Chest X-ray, PA view. Patient: 71 years old, sex M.
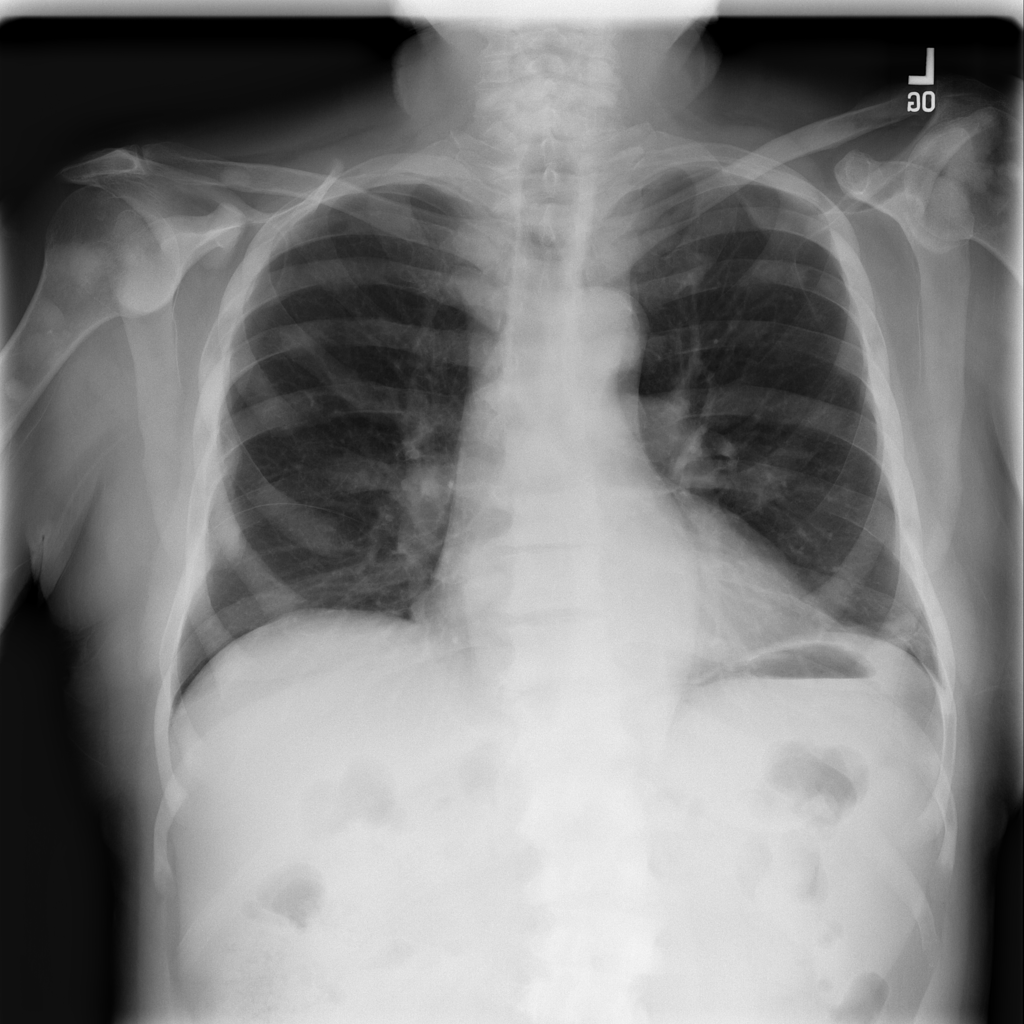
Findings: No Finding